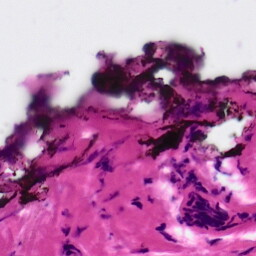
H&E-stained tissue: Ovarian